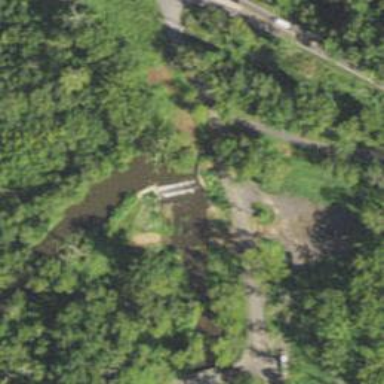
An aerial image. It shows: Historic ruins of bridge.